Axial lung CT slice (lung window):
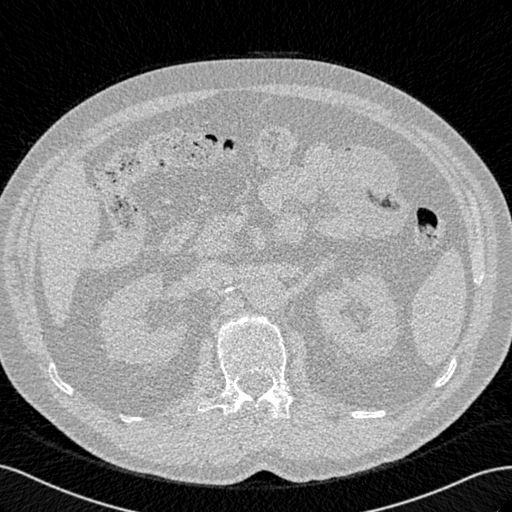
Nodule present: no